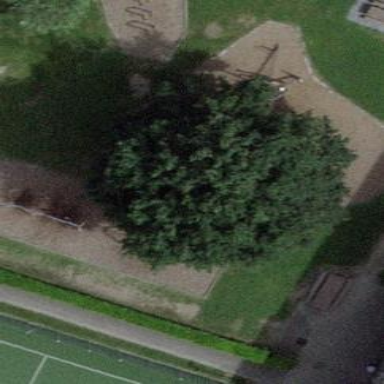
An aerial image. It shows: Playground area for leisure activities on the land.